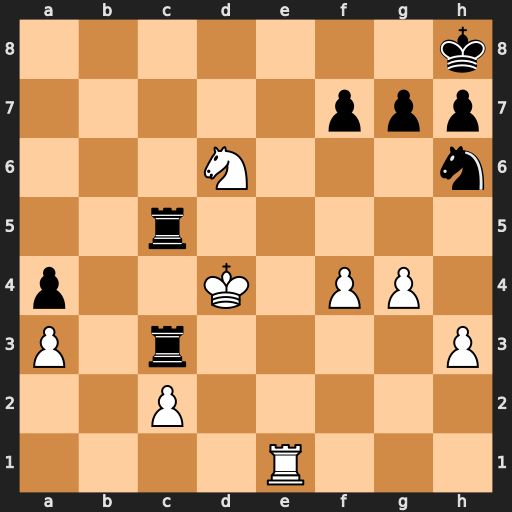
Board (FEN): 7k/5ppp/3N3n/2r5/p2K1PP1/P1r4P/2P5/4R3
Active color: w
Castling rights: -
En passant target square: -
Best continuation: Re8+ Ng8 Nxf7#